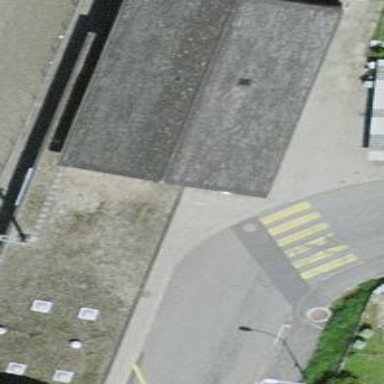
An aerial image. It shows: Train station with gabled roof.